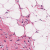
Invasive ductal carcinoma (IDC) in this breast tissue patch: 0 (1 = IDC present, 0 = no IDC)